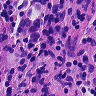
Metastatic tissue present: yes